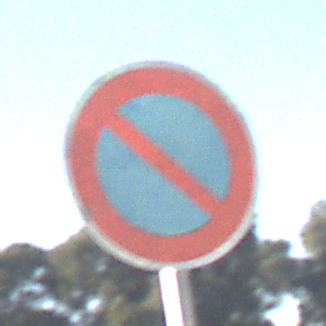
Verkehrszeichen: EingeschraenktesHalteverbot
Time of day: MorningAfternoon
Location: Outdoor (Nature)
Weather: PartlyCloudy
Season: NotSpecified
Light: Natural